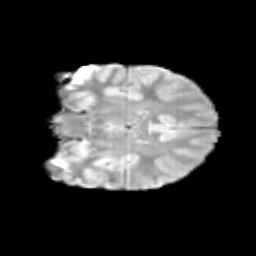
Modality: T2w
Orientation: coronal
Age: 11
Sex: male
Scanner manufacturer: siemens
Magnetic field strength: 3 T
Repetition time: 3.8 s
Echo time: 0.07 s